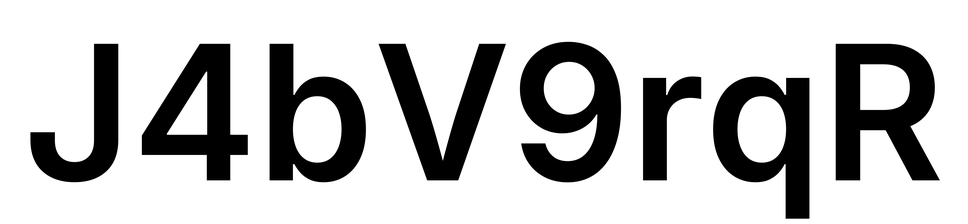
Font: Inter_SemiBold